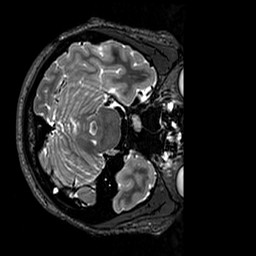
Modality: T2w
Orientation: axial
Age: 30
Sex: female
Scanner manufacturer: siemens
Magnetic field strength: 3 T
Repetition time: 3.2 s
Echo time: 0.728 s